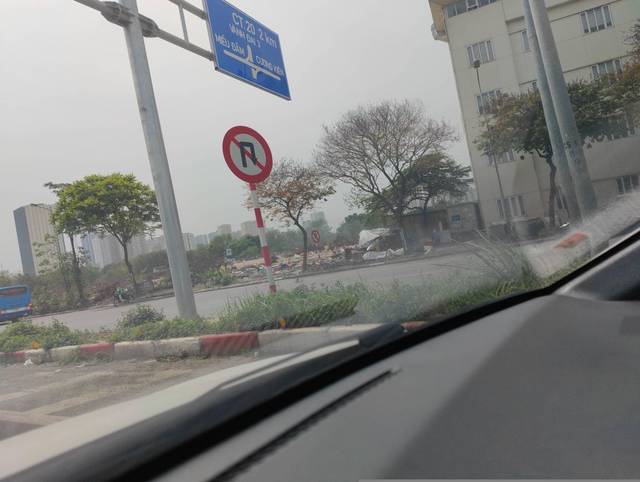
Region: Vietnam
Coordinates: 21.002, 105.78